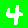
Digit: 4